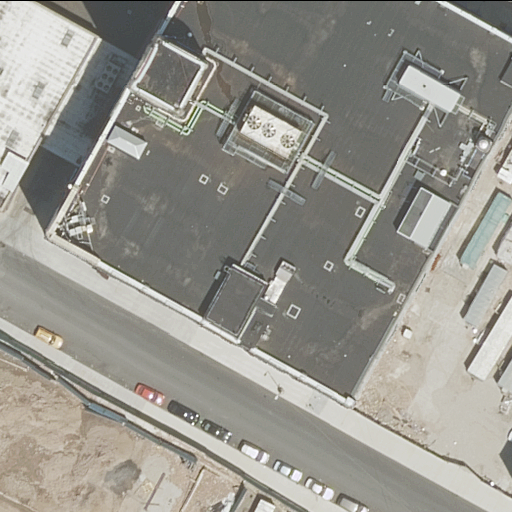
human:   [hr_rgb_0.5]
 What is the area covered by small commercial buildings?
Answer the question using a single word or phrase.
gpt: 0m2

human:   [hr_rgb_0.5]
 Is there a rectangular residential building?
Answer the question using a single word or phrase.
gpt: yes

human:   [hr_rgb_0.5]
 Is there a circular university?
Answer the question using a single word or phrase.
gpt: no

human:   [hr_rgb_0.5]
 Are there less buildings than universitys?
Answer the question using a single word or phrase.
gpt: no

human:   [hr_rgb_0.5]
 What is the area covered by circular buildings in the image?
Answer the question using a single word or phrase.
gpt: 0m2

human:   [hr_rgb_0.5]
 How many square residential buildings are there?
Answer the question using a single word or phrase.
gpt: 0

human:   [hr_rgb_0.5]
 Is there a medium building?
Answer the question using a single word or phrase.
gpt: yes

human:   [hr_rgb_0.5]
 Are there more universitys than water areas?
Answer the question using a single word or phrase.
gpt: yes

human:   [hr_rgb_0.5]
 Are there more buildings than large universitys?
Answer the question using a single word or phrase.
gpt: yes

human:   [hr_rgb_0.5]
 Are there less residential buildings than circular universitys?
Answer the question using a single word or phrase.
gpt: no

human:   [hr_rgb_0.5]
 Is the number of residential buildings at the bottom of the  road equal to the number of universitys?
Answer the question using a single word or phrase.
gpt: no

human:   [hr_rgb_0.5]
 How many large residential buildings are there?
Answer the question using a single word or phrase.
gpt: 3

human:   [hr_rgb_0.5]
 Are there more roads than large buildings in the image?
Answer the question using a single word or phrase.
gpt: no

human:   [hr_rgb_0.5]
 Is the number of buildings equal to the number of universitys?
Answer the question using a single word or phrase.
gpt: no

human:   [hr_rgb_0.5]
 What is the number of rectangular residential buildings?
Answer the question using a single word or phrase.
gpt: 5

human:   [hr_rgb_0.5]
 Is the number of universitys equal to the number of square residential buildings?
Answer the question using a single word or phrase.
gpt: no

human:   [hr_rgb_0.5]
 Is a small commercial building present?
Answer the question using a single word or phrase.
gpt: no

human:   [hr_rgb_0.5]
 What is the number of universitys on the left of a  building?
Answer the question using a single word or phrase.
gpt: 0

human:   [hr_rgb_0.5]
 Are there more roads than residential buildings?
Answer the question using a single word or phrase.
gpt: no

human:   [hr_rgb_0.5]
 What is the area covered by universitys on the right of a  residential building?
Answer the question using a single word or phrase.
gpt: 10640m2

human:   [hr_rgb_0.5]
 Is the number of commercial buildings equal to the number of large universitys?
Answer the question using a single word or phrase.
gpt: no

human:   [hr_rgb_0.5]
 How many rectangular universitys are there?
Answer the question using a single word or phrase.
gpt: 1

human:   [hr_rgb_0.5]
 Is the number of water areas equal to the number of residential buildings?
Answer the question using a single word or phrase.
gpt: no

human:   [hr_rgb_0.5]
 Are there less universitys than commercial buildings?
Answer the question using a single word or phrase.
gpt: no

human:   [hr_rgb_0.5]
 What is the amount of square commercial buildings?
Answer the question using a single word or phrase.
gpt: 0

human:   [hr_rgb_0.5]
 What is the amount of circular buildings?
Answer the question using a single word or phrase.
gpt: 0

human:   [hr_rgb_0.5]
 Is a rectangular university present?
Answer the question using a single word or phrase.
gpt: yes

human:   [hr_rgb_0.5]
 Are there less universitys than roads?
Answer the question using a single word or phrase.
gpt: no

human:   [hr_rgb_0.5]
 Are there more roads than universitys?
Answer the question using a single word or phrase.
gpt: no

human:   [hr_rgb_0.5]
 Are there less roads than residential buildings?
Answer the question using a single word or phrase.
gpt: yes

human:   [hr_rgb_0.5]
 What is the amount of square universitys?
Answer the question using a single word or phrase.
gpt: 0

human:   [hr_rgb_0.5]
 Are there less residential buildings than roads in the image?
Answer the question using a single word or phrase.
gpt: no

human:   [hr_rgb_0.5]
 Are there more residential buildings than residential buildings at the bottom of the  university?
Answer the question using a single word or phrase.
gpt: yes

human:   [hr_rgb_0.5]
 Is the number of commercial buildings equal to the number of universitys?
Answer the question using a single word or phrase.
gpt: no

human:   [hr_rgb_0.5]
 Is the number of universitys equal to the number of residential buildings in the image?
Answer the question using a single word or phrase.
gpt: no

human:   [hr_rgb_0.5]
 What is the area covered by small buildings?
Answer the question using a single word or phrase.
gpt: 49m2